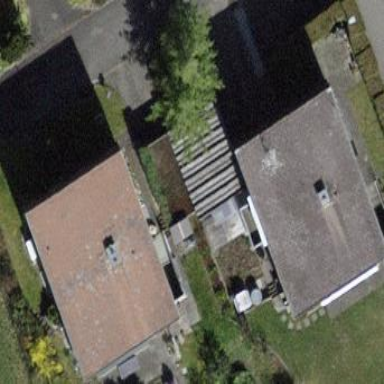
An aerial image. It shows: Building with tiled roof.